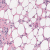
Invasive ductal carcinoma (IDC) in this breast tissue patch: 0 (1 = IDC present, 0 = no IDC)